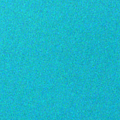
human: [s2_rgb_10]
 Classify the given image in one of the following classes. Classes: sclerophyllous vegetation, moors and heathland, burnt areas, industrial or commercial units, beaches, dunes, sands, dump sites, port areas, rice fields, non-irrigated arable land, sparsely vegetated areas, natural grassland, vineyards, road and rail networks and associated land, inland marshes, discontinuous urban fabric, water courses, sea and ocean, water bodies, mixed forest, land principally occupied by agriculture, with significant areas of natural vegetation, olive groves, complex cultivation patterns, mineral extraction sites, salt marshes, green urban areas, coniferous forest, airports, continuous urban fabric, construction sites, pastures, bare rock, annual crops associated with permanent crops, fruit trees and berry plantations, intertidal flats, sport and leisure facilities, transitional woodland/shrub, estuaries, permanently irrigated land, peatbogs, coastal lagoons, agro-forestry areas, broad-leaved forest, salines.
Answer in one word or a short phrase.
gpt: sea and ocean